Question: What is the measurement shown in the image?
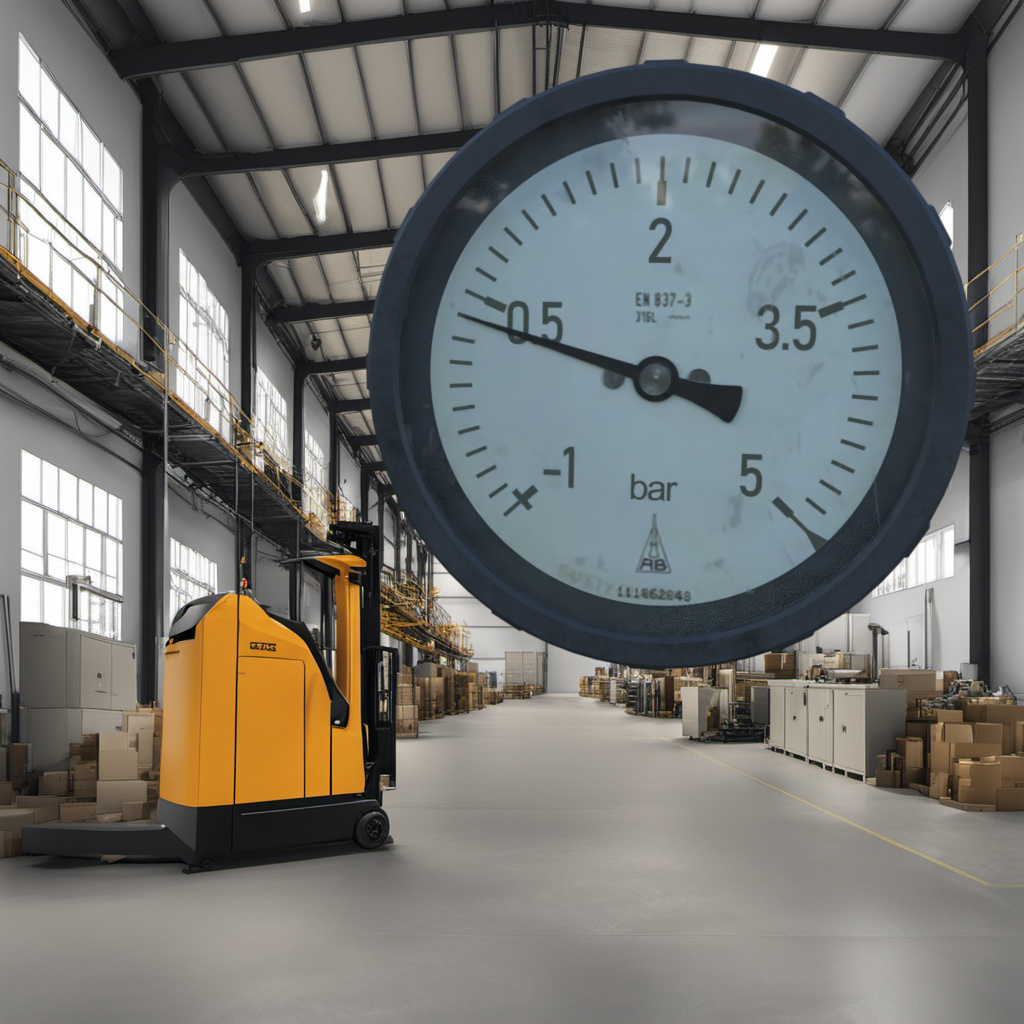
Answer: The result is 0.33
Question: What is the range of this measurement?
Answer: The range is from -1 to 5
Question: What is the minimum and maximum value of the measurement shown in the image?
Answer: The minimum value is -1 and the maximum value is 5